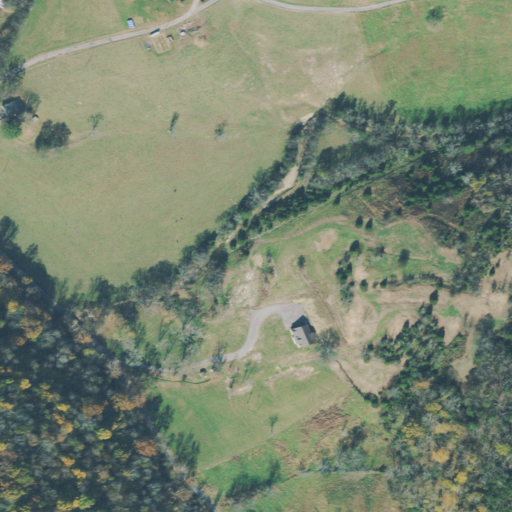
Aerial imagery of valley in Tennessee named Pistole Hollow containing pasture, deciduous forest, open development, grassland, low intensity development, evergreen forest, mixed forest, and medium intensity development